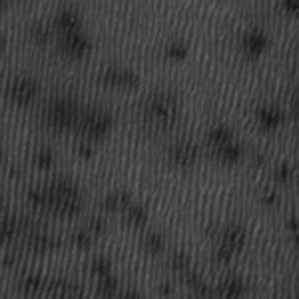
Label: frost